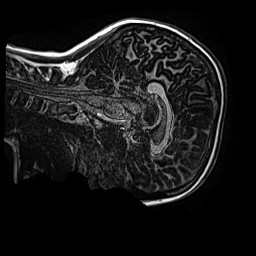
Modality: MP2RAGE
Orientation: sagittal
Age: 13
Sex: female
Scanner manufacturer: siemens
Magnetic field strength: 3 T
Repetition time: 4 s
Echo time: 0.00299 s